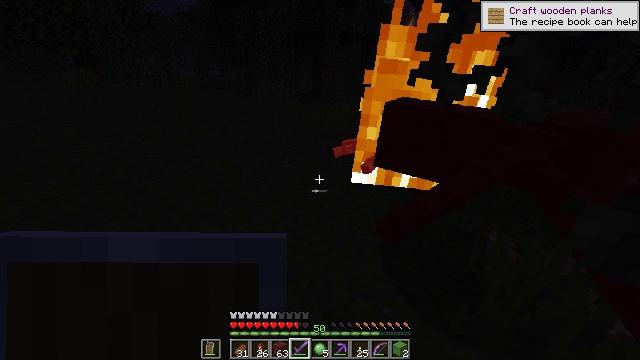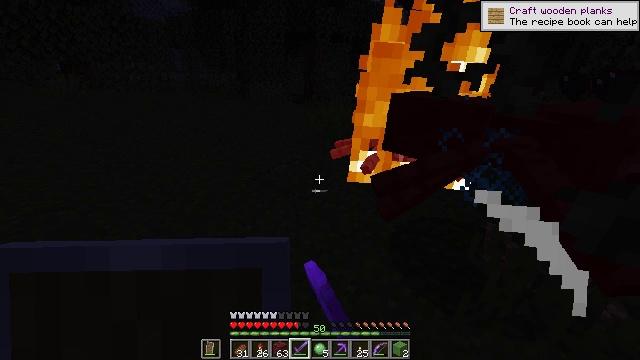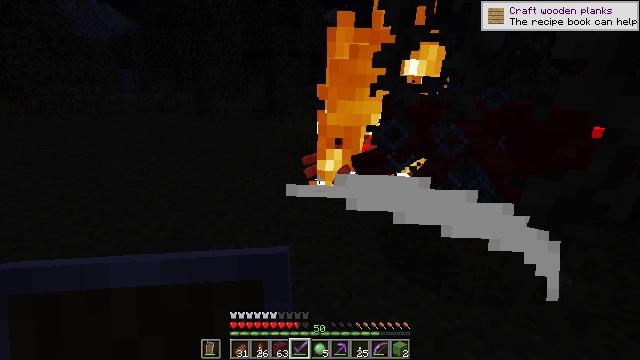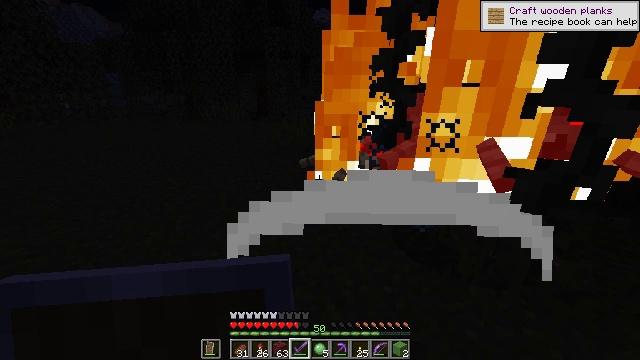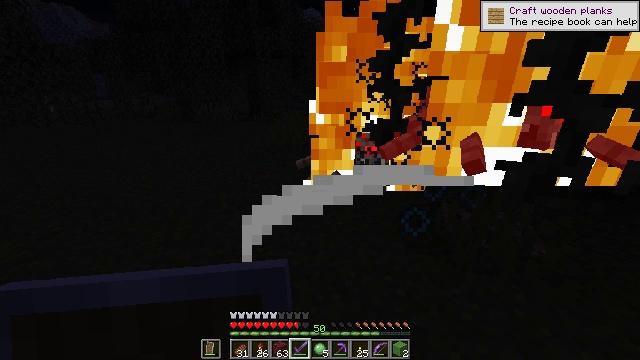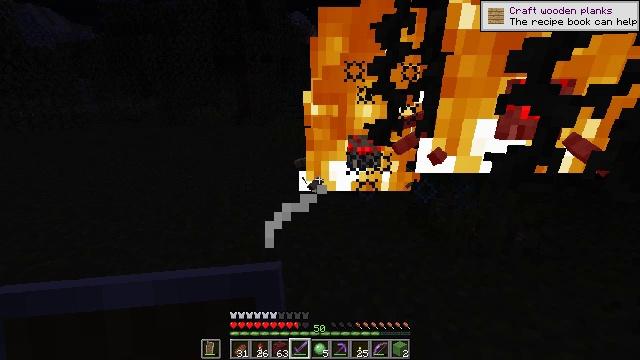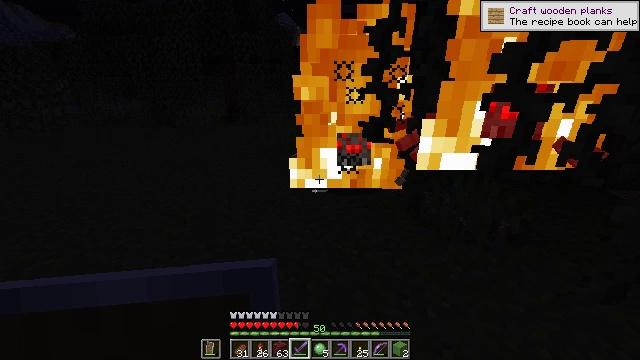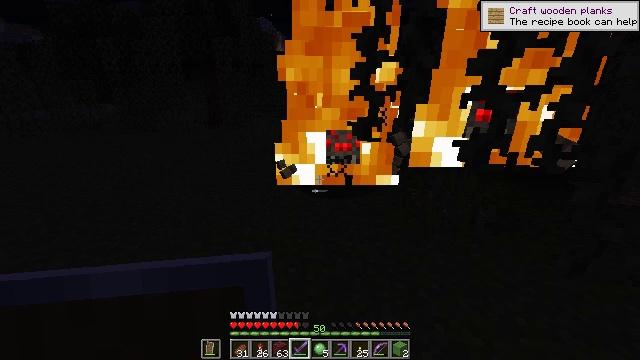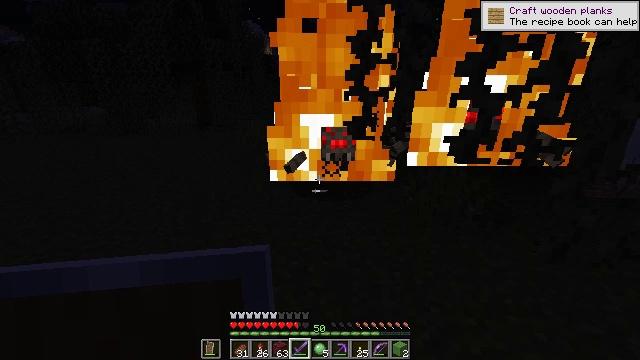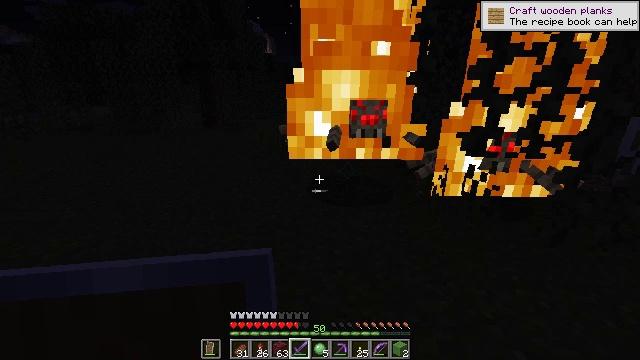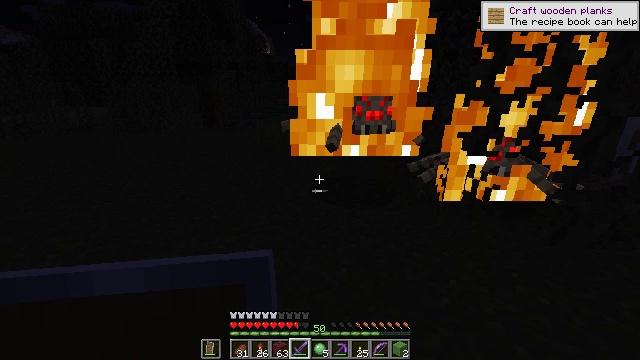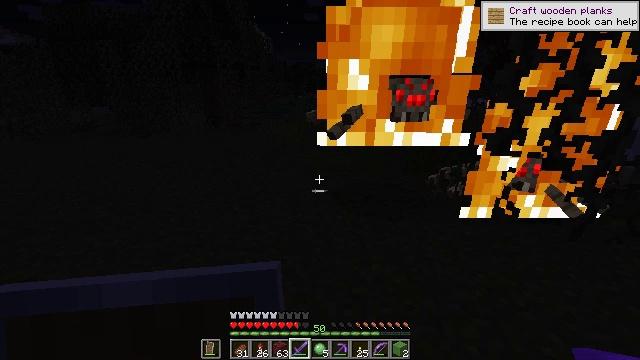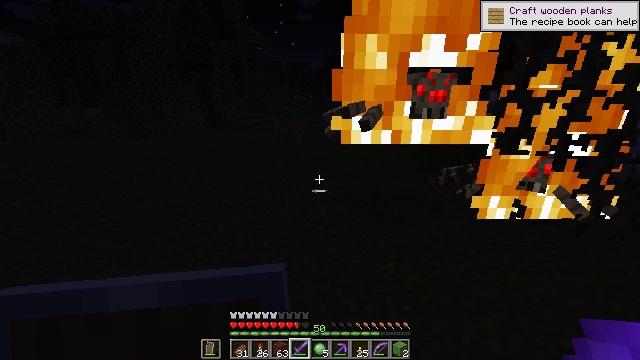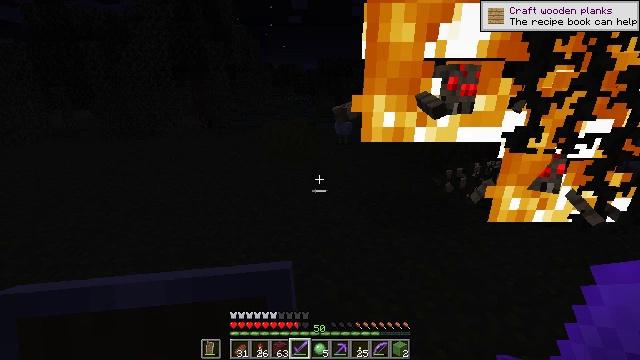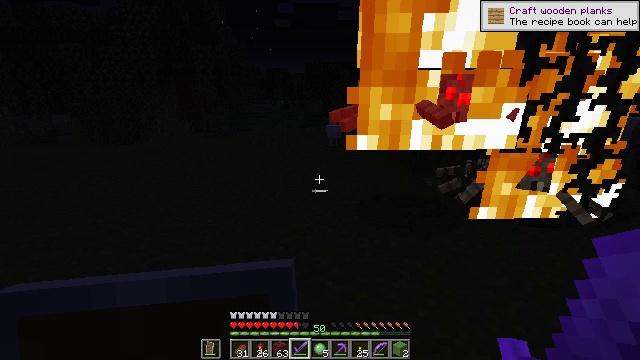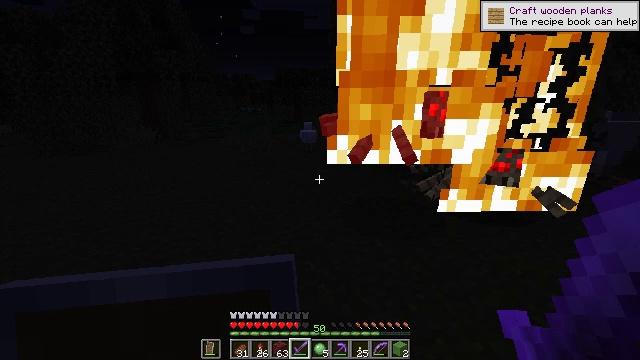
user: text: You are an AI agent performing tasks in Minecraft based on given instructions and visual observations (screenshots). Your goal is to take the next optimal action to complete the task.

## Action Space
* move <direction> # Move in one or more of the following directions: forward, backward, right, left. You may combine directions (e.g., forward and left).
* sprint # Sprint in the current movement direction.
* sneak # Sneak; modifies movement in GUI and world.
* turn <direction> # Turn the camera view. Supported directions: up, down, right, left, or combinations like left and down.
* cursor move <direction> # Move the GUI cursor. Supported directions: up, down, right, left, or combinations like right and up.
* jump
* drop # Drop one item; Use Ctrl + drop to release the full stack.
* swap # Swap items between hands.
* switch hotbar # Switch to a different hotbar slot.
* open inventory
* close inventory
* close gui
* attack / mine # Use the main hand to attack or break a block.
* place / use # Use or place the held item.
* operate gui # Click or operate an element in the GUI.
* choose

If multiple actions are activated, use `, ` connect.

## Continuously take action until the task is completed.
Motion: motion action
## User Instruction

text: Fight a spider.
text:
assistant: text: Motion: move back and move left, turn right, attack / mine
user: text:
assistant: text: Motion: move back and move left, turn right and up
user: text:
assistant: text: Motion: move back and move left, turn right, attack / mine
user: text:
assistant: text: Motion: move back and move left, turn right, attack / mine
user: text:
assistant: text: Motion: move back and move left, turn right
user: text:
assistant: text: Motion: move back and move left, turn right
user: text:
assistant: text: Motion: move back and move left, turn right
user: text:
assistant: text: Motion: move back and move left, turn right
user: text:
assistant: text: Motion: move back and move left
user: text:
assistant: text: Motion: move left
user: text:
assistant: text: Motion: move left
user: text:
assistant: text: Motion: move left, turn right
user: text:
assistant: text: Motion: move left, turn right
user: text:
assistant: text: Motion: move left, turn right
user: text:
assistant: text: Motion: move left, turn right and up
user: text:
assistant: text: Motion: move left, turn right and up
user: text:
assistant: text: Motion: move left, turn right
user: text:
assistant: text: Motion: move left, turn right
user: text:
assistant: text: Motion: move back and move left, turn right
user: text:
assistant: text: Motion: move back and move left, turn right
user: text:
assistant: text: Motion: move back and move left, turn right
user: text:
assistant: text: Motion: move back and move left, turn right
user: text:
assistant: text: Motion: move back and move left, turn right
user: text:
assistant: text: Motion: move back and move left, turn right
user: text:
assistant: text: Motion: move back and move left, turn right
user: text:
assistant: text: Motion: move back and move left, turn right
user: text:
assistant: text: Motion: move back and move left, turn right
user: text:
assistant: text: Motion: move back, turn right
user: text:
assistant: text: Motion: turn right
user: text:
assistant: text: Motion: turn right